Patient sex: F
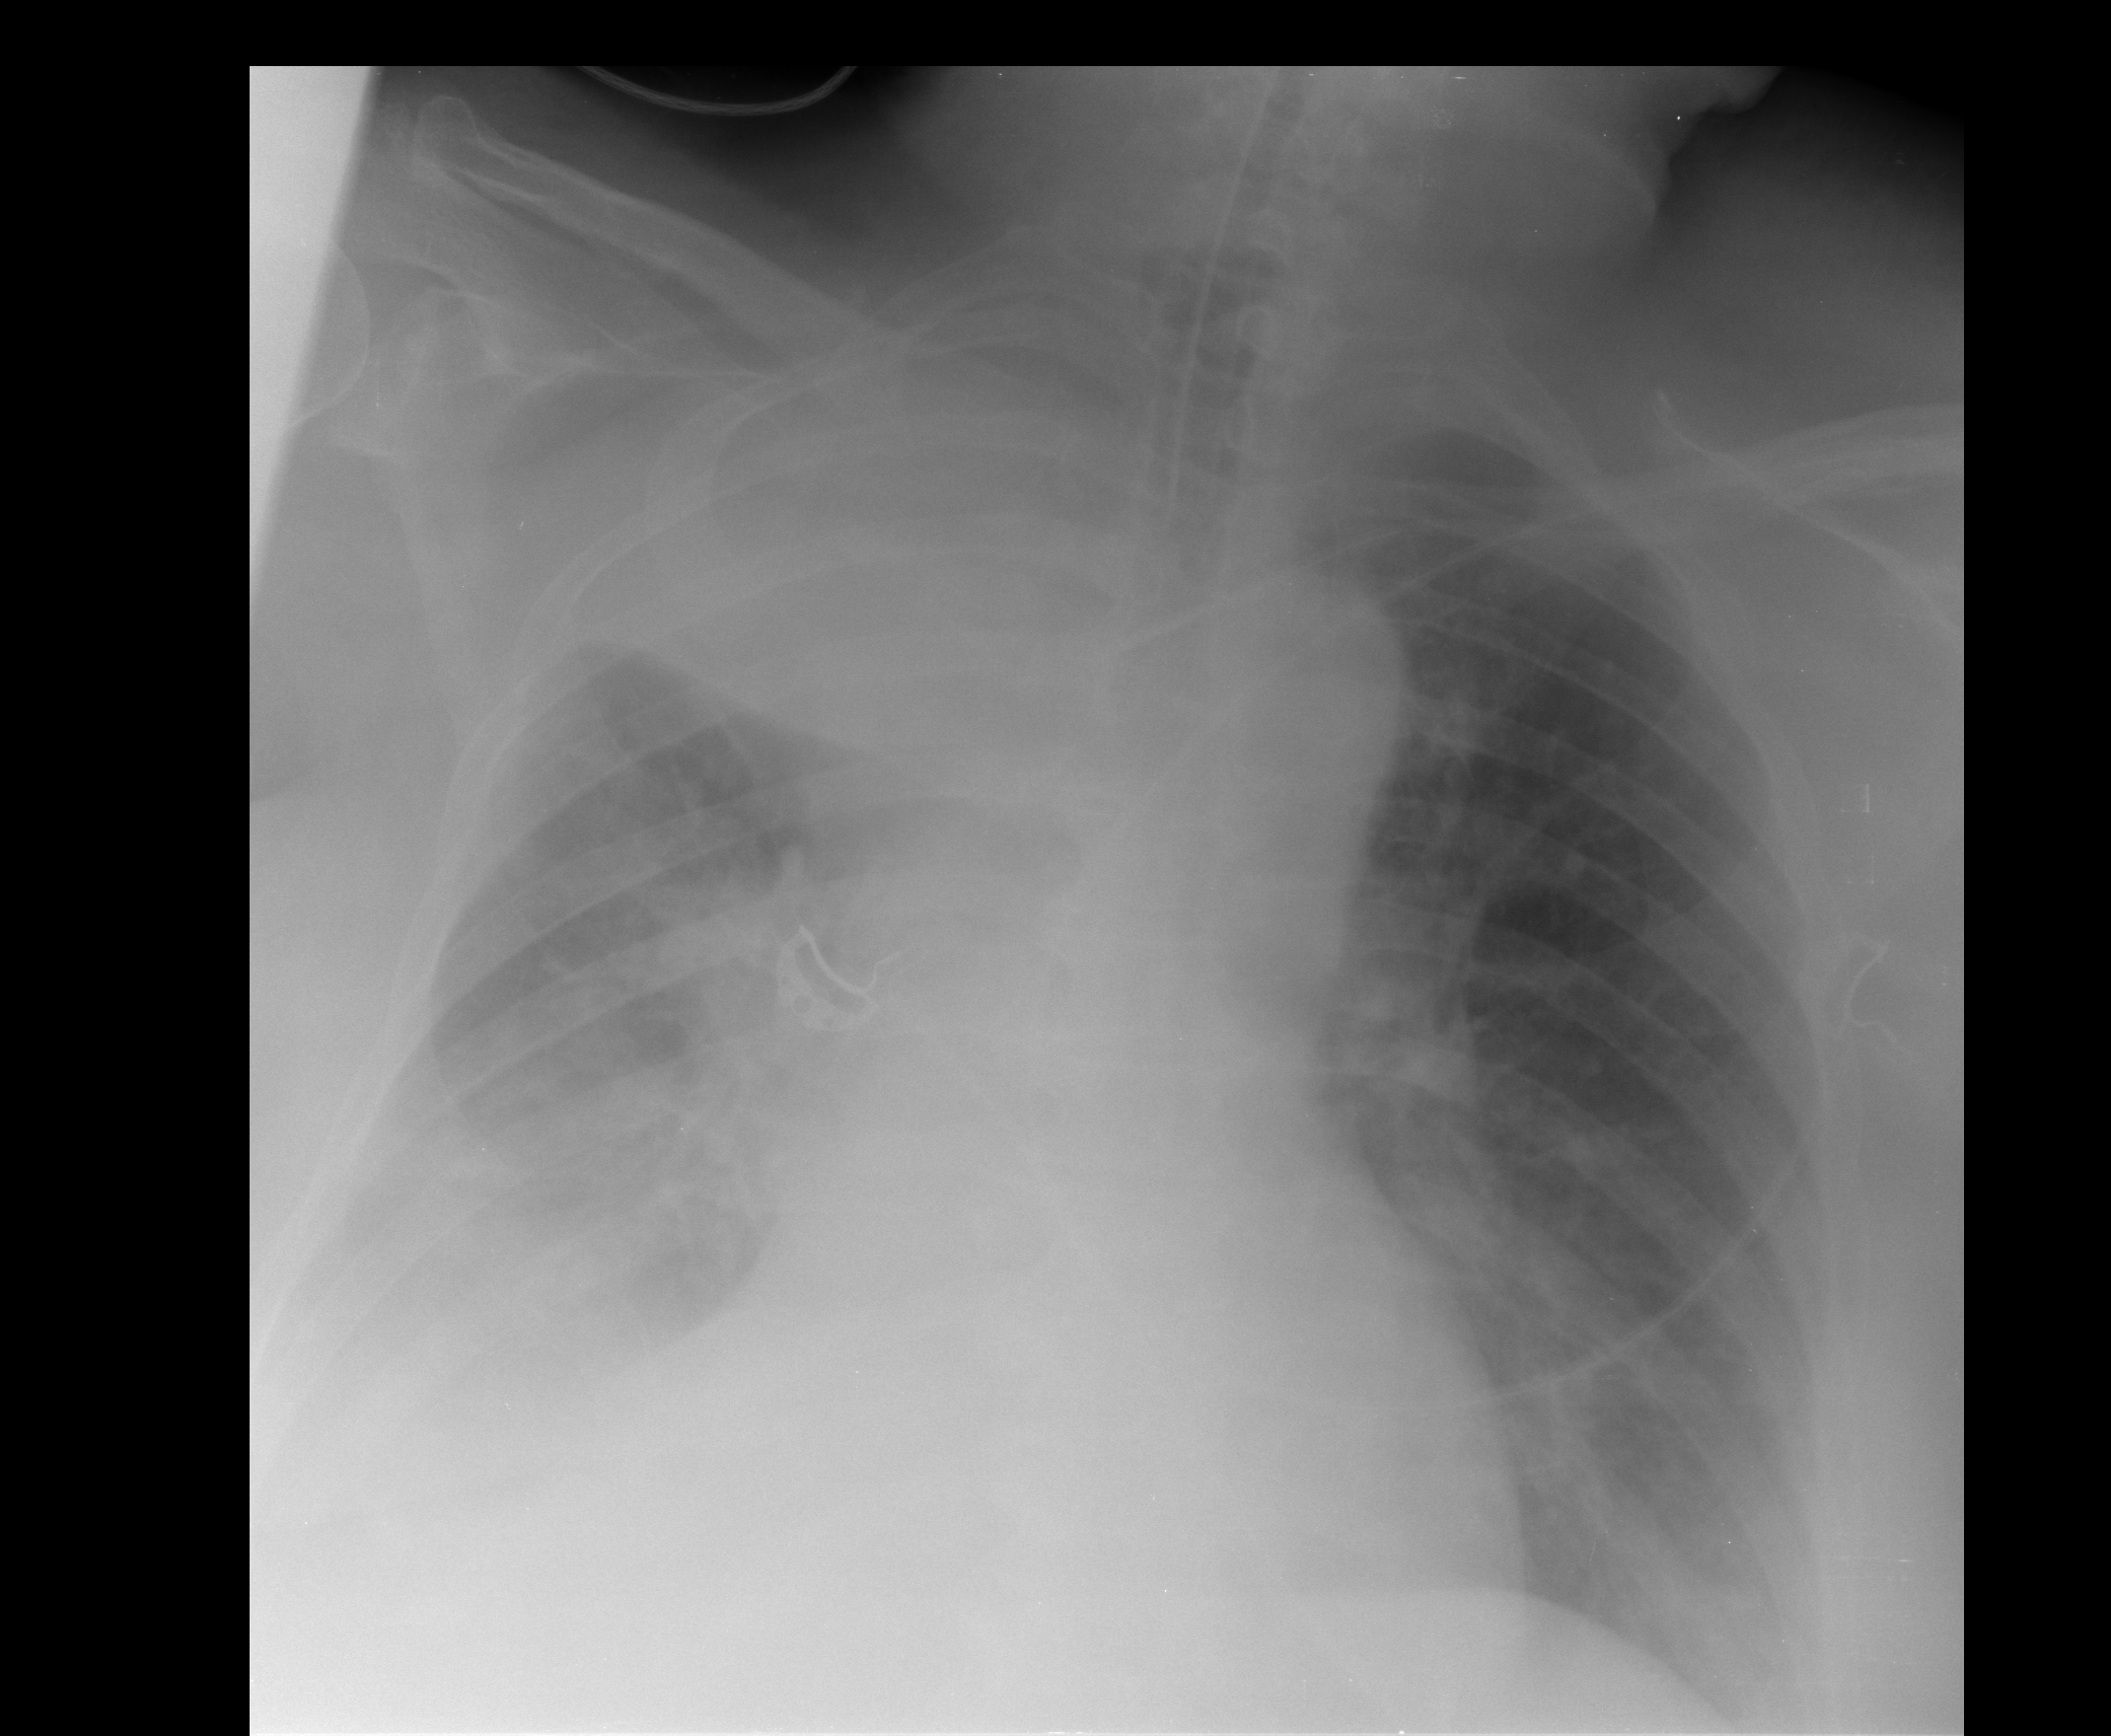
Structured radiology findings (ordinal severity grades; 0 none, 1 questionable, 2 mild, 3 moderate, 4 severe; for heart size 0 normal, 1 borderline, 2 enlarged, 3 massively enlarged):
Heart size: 2
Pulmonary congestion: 0
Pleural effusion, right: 2
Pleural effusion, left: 2
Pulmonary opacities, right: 2
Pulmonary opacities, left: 0
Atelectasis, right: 3
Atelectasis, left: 2